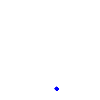
Particle: kaon